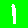
Digit: 1